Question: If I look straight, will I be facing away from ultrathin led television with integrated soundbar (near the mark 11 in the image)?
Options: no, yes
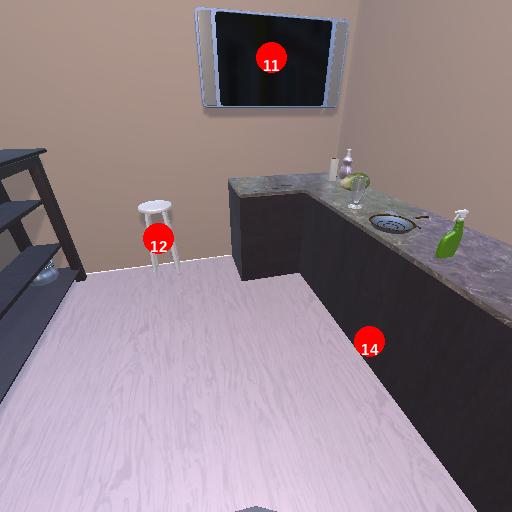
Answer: no